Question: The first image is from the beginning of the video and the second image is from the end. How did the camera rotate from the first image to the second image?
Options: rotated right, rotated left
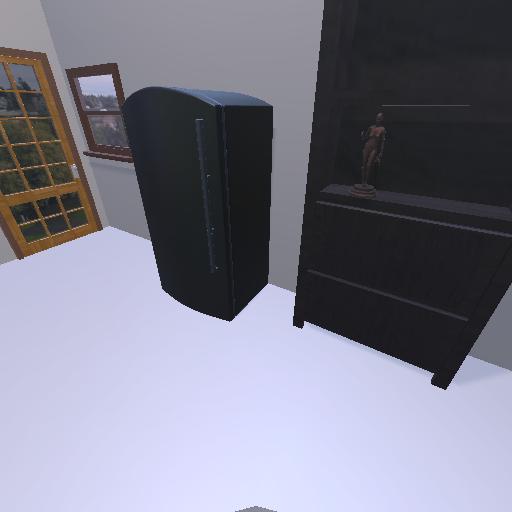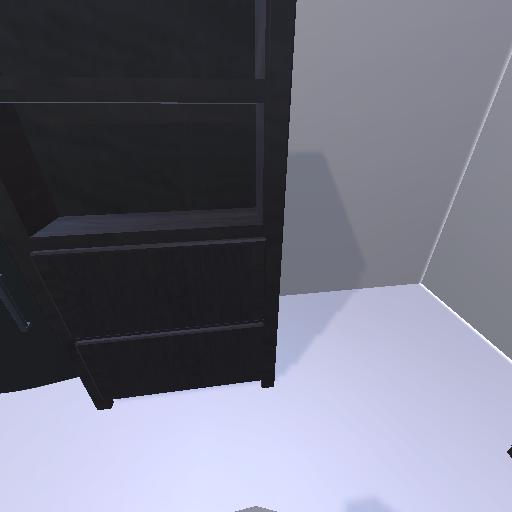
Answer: rotated right